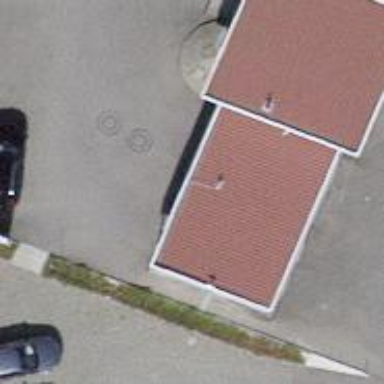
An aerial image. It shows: Car wash facility.